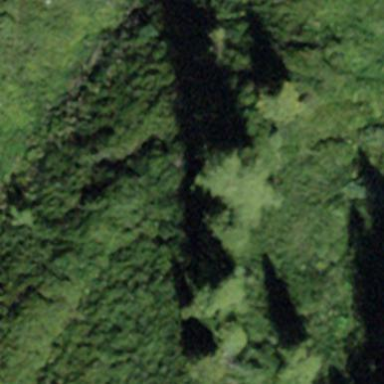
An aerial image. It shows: Forest area.